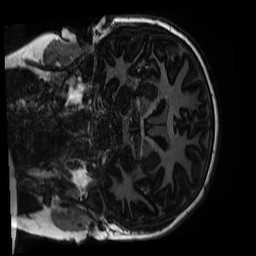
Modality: MP2RAGE
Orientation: coronal
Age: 10
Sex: male
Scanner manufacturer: siemens
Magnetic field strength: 3 T
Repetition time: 4 s
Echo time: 0.00303 s